Field crop: maize
Growth stage: 2
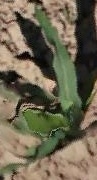
Species: maize